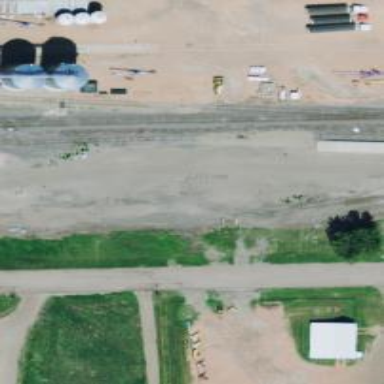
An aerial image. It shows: Railway track.